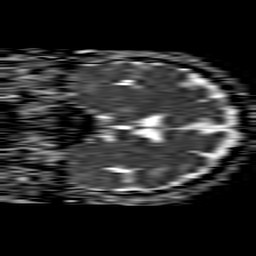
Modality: ADC
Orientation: coronal
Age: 65
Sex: male
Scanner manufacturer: philips
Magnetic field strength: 1.5 T
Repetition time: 4.6 s
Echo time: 0.08631 s